Aerial crown-view tile of a tropical tree (Barro Colorado Island, Panama), acquired 20250414:
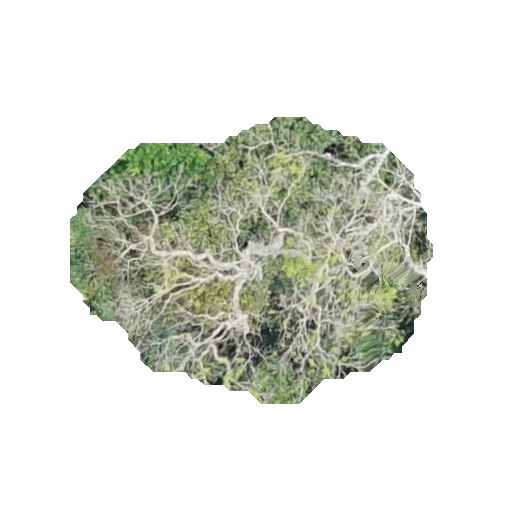
Species: Astronium graveolens
GBIF accepted scientific name: Astronium graveolens
Crown area: 113.858 m²